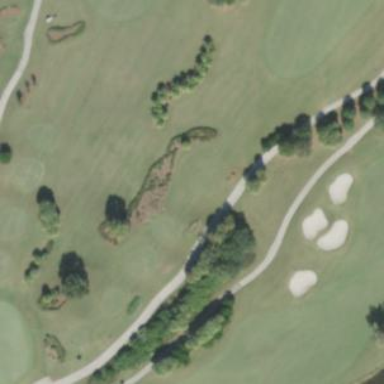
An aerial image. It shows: Area of rough grass used for golf.